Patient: sex F, age 68
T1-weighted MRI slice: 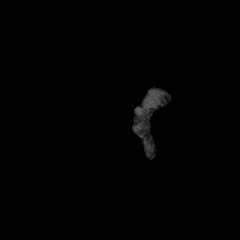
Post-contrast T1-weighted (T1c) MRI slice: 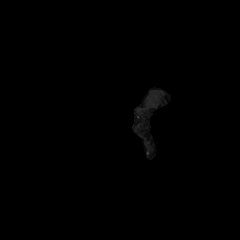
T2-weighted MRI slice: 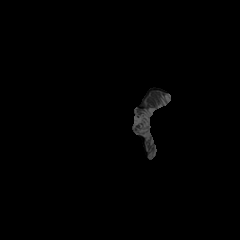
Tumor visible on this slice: no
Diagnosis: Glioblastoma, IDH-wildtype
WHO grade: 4